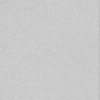
Label: dusty